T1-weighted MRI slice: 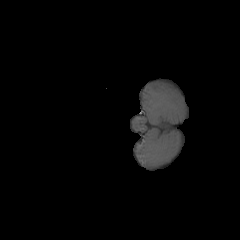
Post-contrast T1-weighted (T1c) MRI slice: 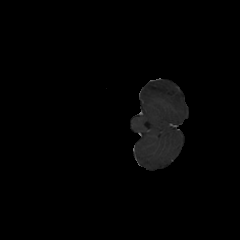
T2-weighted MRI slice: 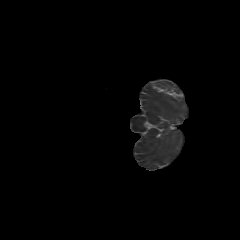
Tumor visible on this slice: no